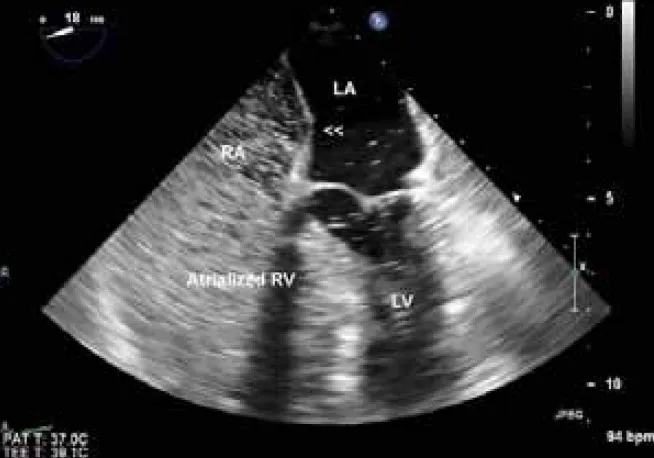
Four-chamber view in transesophageal echocardiography, showing the interatrial septum (arrow heads) with a small patent foramen ovale illustrated in contrast study.
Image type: radiology (ultrasound)